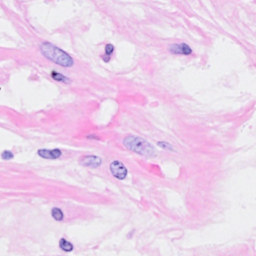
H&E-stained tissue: Breast